Interaction volume radius: 5 \u00c5
Interaction volume height: 10 \u00c5
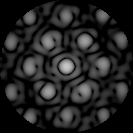
Disorder parameter: 0.2579